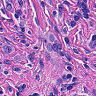
Metastatic tissue present: yes